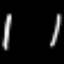
Label: line